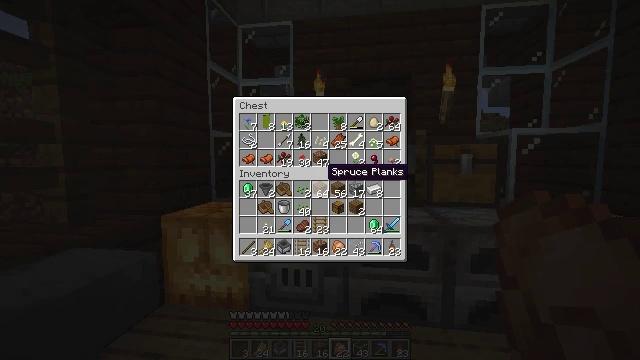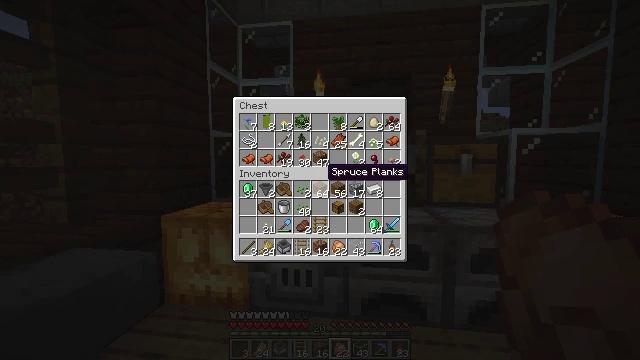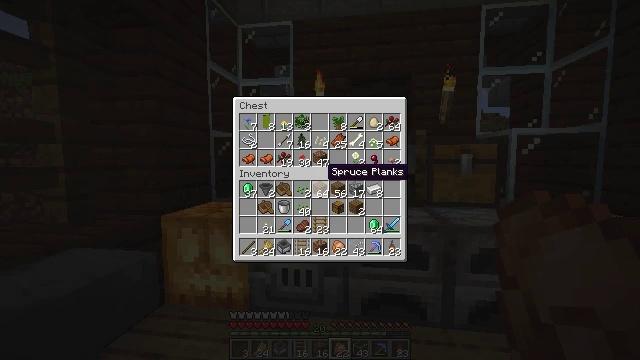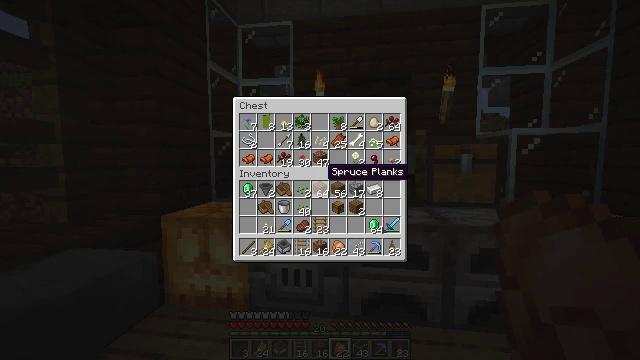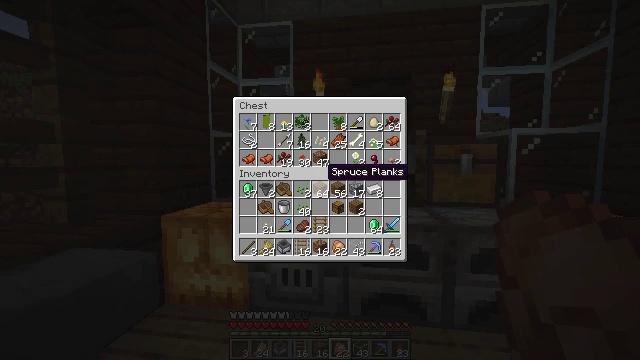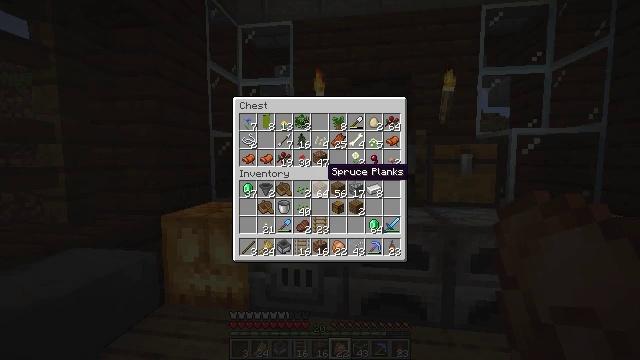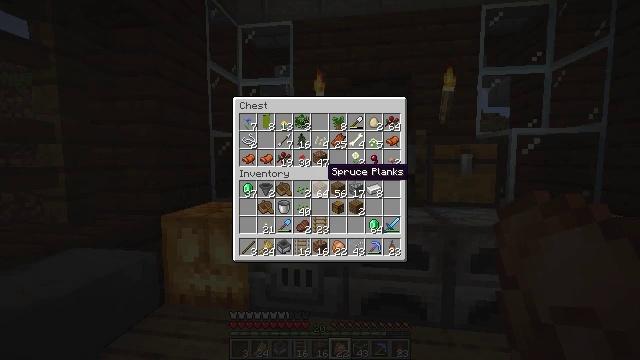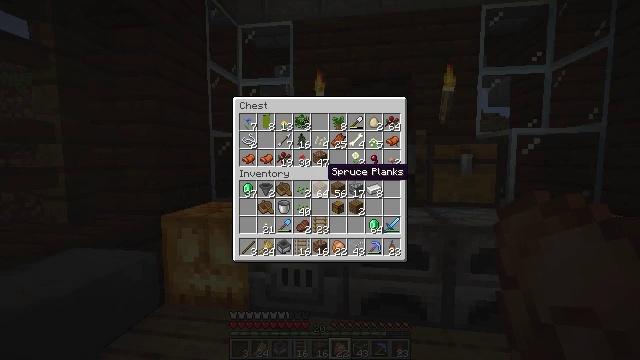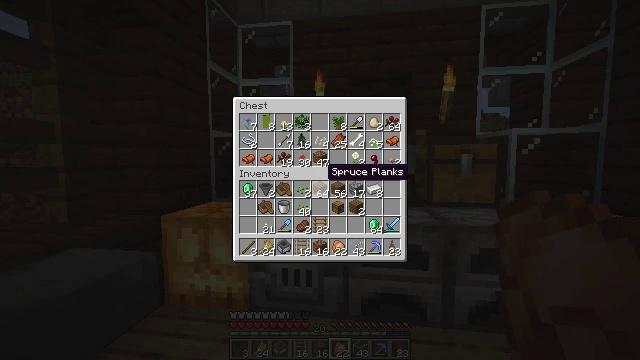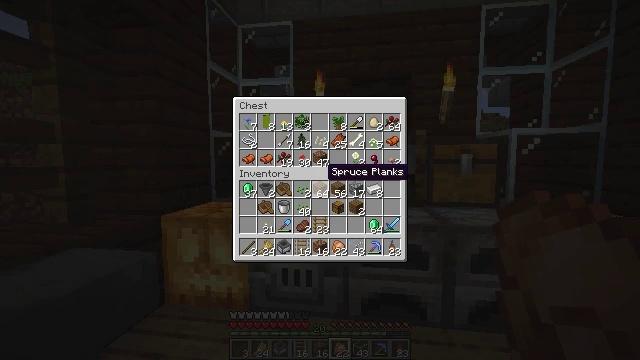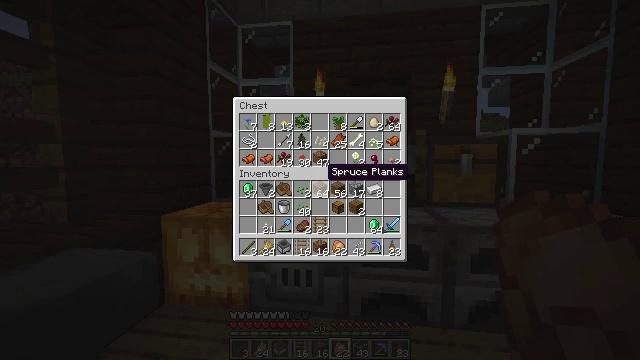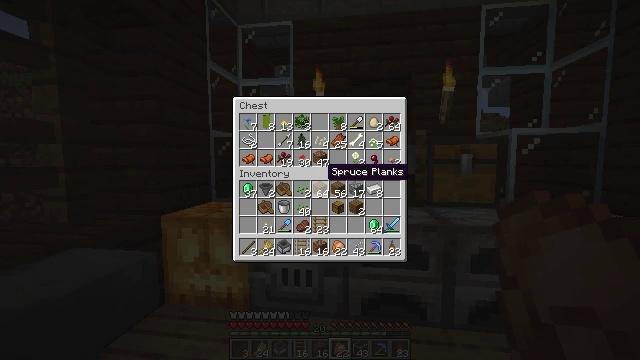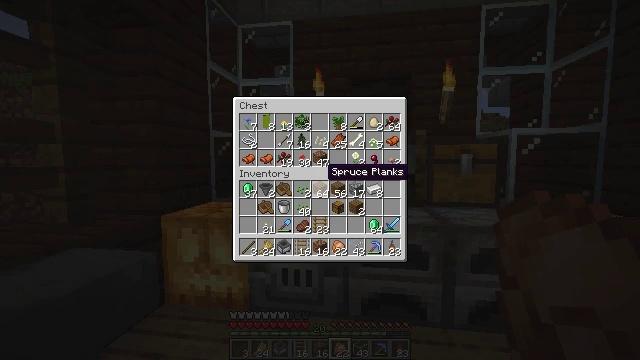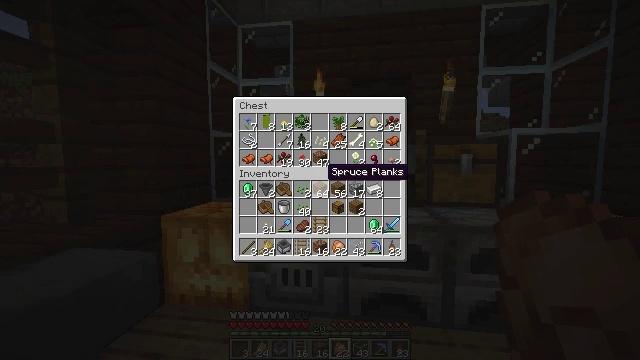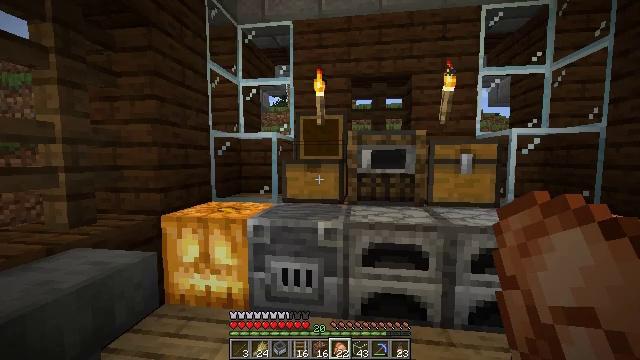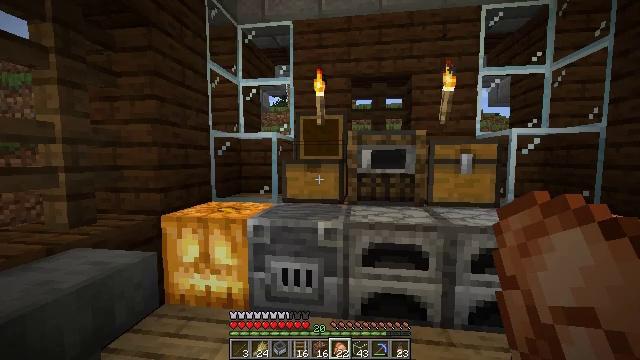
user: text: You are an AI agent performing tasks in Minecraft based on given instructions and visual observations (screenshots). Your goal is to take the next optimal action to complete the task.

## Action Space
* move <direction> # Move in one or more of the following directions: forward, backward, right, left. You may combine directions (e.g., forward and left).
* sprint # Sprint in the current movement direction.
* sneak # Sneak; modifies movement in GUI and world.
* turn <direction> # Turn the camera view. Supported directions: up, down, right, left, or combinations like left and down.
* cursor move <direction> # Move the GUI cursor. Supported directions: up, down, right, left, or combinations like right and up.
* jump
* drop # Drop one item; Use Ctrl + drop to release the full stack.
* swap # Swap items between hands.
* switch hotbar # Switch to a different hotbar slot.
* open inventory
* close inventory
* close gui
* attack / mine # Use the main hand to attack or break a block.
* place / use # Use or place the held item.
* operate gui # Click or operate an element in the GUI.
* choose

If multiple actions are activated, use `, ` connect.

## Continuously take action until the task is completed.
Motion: motion action
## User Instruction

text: Construct an observer at the crafting table.
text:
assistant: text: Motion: no_op
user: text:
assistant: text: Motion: no_op
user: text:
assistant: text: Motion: no_op
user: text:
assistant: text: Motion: no_op
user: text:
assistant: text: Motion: no_op
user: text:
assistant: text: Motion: no_op
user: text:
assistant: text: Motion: no_op
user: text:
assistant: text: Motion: no_op
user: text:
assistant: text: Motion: no_op
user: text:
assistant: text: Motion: no_op
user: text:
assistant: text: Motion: no_op
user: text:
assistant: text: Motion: no_op
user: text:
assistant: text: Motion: no_op
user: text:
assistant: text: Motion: no_op
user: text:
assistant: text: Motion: close gui
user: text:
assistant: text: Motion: no_op
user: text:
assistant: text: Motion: no_op
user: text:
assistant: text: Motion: turn right
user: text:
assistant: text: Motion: turn right
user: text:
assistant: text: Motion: turn right
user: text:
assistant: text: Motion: turn right
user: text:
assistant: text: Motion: turn right
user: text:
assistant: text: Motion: turn right
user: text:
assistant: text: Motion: no_op
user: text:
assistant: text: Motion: no_op
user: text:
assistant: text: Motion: no_op
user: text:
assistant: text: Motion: turn right
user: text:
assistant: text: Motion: no_op
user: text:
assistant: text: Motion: no_op
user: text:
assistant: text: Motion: use / place